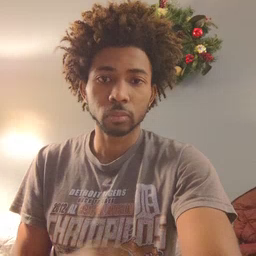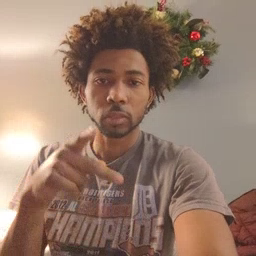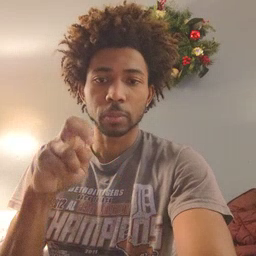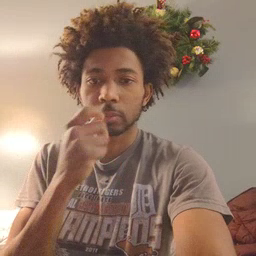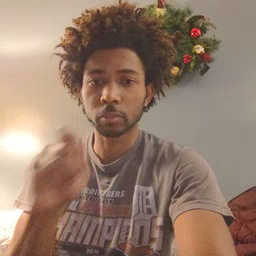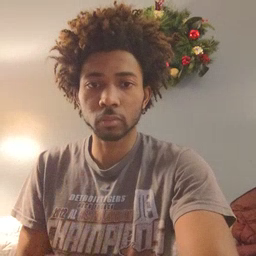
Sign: pen